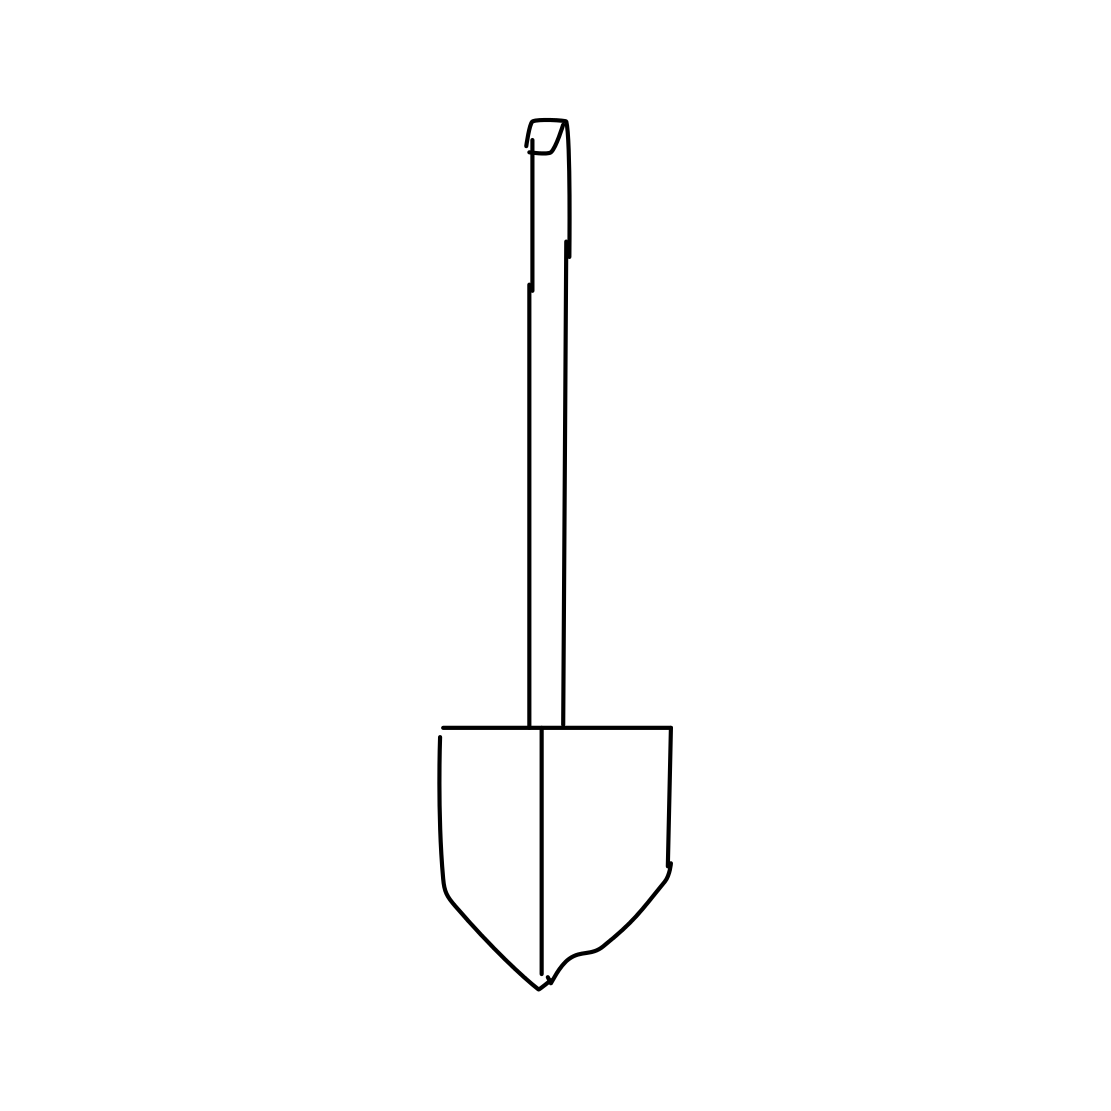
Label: shovel